Question: I'm trying to test an application on a write protected USB drive, I want to use the ShellExecuteEx API (I need to use this API call because I need the lpVerb := "runas") call to execute a second program, but I keep getting a "Write Protect Error" with the ShellExecuteEx call. I can't seem to figure out what's trying to write to the drive, I have no code that is writing to the drive and I even used the latest <URL> to try and verify what is trying to write to the drive with no success. Here is the error I keep getting:

Nothing in the following code is trying to write to this drive, is the ShellExecuteEx API call the wrong way to do what I'm trying to do? If not, how can I get this error from popping up. Any help would be greatly appreciated.
'''
REGEDIT4
[HKEY_LOCAL_MACHINE\SYSTEM\CurrentControlSet\Control\StorageDevicePolicies]
"WriteProtect"=dword:<PHONE>
'''
'''
REGEDIT4
[HKEY_LOCAL_MACHINE\SYSTEM\CurrentControlSet\Control\StorageDevicePolicies]
"WriteProtect"=dword:<PHONE>
'''
You must eject and reinsert the device each time the registry has been updated.
'''
program project1;
{.$APPTYPE CONSOLE}
uses
Windows, SysUtils;
begin
Windows.MessageBox(Windows.GetActiveWindow(),
PChar('Hello World!'), PChar('project1'), MB_OK);
end.
'''
'''
<?xml version="1.0" encoding="UTF-8" standalone="yes"?>
<assembly xmlns="urn:schemas-microsoft-com:asm.v1" manifestVersion="1.0">
<assemblyIdentity processorArchitecture="x86" version="2.0.1.0" name="eyeClaxton.asInvoker.Launch" type="win32" />
<description>asInvoker Launch</description>
<dependency>
<dependentAssembly>
<assemblyIdentity type="win32" name="Microsoft.Windows.Common-Controls" version="6.0.0.0" publicKeyToken="6595b64144ccf1df" language="*" processorArchitecture="x86" />
</dependentAssembly>
</dependency>
<trustInfo xmlns="urn:schemas-microsoft-com:asm.v3">
<security>
<requestedPrivileges>
<requestedExecutionLevel level="asInvoker" uiAccess="false" />
</requestedPrivileges>
</security>
</trustInfo>
</assembly>
'''
'''
program launch;
uses
Windows, ShellAPI;
{$R 'MANIFEST.RES'}
procedure ShellEx(const theFilename, theParams: string);
function RunAsAdmin(): Boolean;
var
OSVerInfo: TOSVersionInfo;
begin
OSVerInfo.dwOSVersionInfoSize := System.SizeOf(OSVerInfo);
Result := (Windows.GetVersionEx(OSVerInfo)) and (OSVerInfo.dwMajorVersion > 5);
end;
var
ShellExInfo: TShellExecuteInfo;
Directory: array[0..MAX_PATH] of Char;
begin
Windows.ZeroMemory(@ShellExInfo, System.SizeOf(ShellExInfo));
ShellExInfo.cbSize := System.SizeOf(TShellExecuteInfo);
ShellExInfo.Wnd := Windows.GetActiveWindow();
ShellExInfo.nShow := SW_SHOWNORMAL;
ShellExInfo.fMask := SEE_MASK_FLAG_NO_UI;
if (RunAsAdmin()) then // If OS is greater than Windows XP
ShellExInfo.lpVerb := PChar('runas');
Windows.ZeroMemory(@Directory, System.SizeOf(Directory));
Windows.GetCurrentDirectory(SizeOf(Directory), Directory);
ShellExInfo.lpDirectory := PChar(string(Directory));
ShellExInfo.lpFile := PChar('"' + string(Directory) + '' + theFilename + '"');
ShellExInfo.lpParameters := PChar('"' + theParams + '"');
//
// ShellExecuteEx causes a "Write Protect" error to popup.
//
if (not ShellAPI.ShellExecuteEx(@ShellExInfo)) then
Windows.MessageBox(Windows.GetActiveWindow(),
PChar('File ' + ShellExInfo.lpFile + ' not found!'),
PChar('asInvoker Launch'), MB_OK or MB_ICONERROR);
end;
begin
ShellEx('project1.exe', System.ParamStr(1));
end.
'''
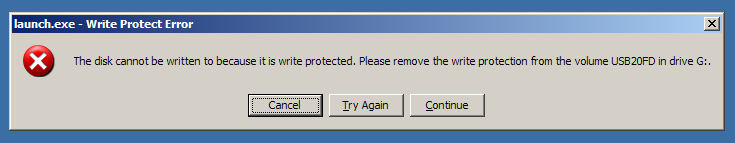
Answer: The issue comes from the fact 'ShellExecuteEx' is quite a complex process, starting a new background thread, then calling a lot of COM stuff. Write should be enabled somewhere, for security reasons.
You may try to disable the UAC. But not a good solution.
When you look at the corresponding solutions to elevate a process rights programatically (wired manifest is another static way of elevation), you can only find the two <URL>:
- 'runas'-
It's worth reading the whole <URL> article to understand how works.
So here is my answer: since you need to run a process with elevated rights, and there is no existing "CreateProcessElevated" API but only the good big , the most easy is to use a manifest file for the 2nd executable.
If you want your project1.exe file to run with "AsInvoker" rights, but only with administrator rights on purpose, you have two possibilities:
- '.manifest''.manifest'- 'Elevate.exe''Elevate.exe'